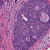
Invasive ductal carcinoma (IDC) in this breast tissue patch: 0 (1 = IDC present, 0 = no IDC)